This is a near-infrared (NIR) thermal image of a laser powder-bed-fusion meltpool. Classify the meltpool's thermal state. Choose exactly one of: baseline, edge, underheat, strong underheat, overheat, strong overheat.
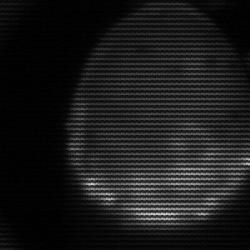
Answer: edge